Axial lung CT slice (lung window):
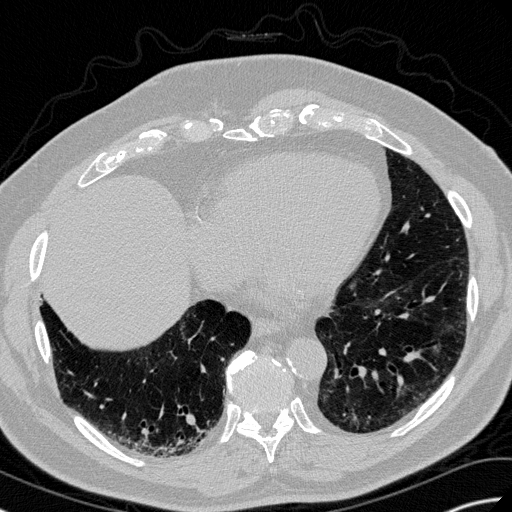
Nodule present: no